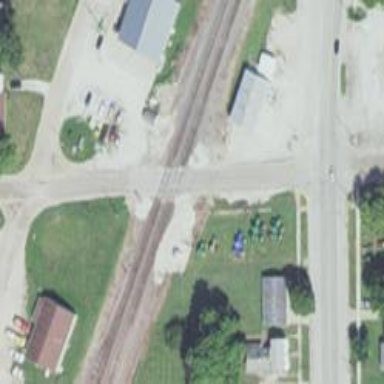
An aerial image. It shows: Railway level crossing.